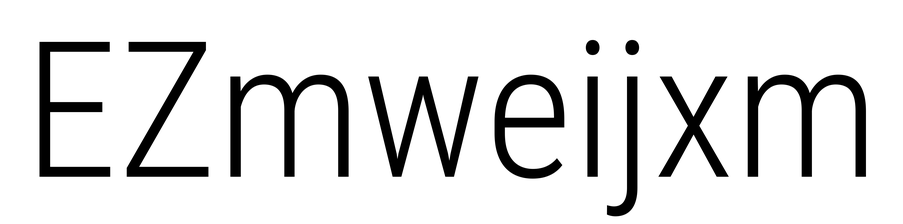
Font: Roboto_Condensed_Light